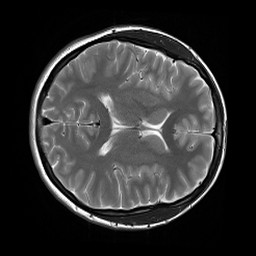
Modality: T2w
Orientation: axial
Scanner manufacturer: siemens
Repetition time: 3.9 s
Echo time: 0.076 s